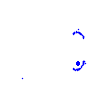
Particle: pion